Question: Look at the picture. It looks like a sliced pizza. Now my question is how to make this thing with divs.
What I am looking for:
1. How to shape divs to look like a pizza slice
2. How to position them into circle

EDIT: Guys, can I do it without border properties? I mean, I want to fill these with content. Any help?
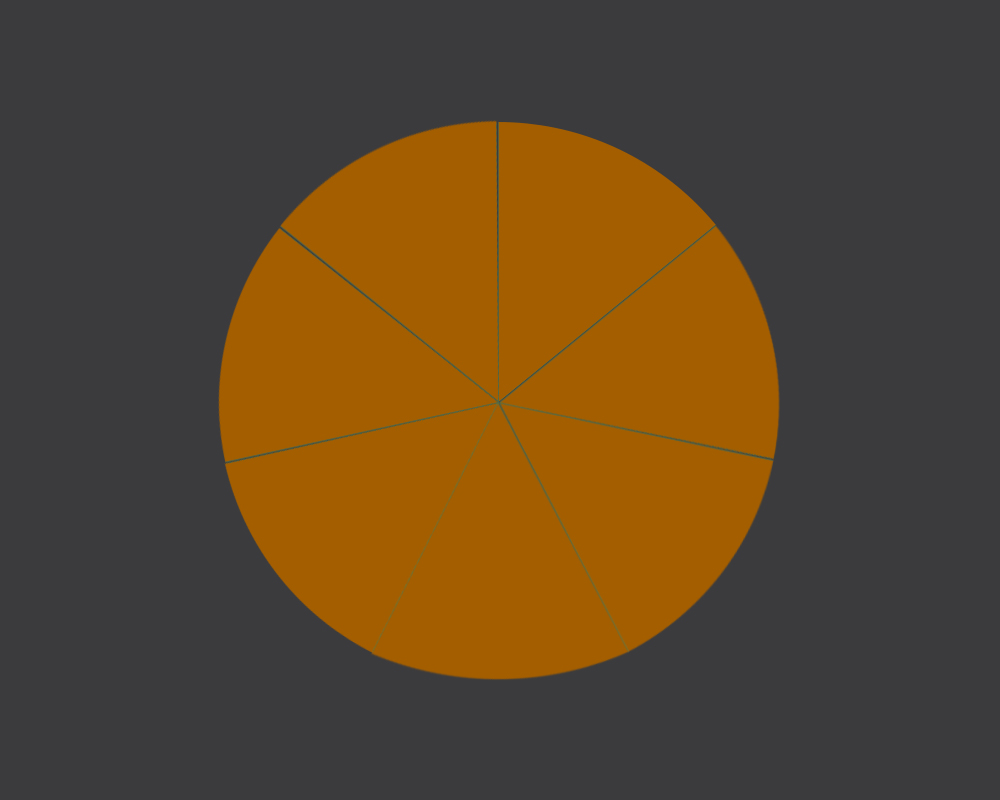
Answer: Only my dad would try to slice a seven slice pizza. I was the child that ends up with the smaller one. Basically your pizza has 6 slices of 60 degrees each. The first part of each slice (without ".pizza") is telling each DIV exactly where to start. So each one has to be adjusted by increments of 60. They do not add to each other. The next part (with ".pizza") is how far the slice travels around the curve. Each slice is 60 there. All of these values have to add up to 360 total or it could break or overlap. If you put all the code below in a text file, save it as .html and open it in a browser it should display.
'''
<!DOCTYPE html PUBLIC "-//W3C//DTD XHTML 1.0 Transitional//EN" "http://www.w3.org/TR/xhtml1/DTD/xhtml1-transitional.dtd">
<html xmlns="http://www.w3.org/1999/xhtml">
<head>
<meta http-equiv="Content-Type" content="text/html; charset=utf-8" />
<title>CSS3 Pizza Chart</title>
<style>
body {
font-family:Tahoma, Geneva, sans-serif;
}
h2 {
text-align:center;
}
.chart {
position:relative;
width:500px;
height:250px;
}
.hold {
position:absolute;
width:200px;
height:200px;
clip:rect(0px,200px,200px,100px);
left:300px;
}
.Pizza {
position:absolute;
/* width:100px;
height:200px;
border-radius:100px 0 0 100px;
transform-origin:right center; */
width:200px;
height:200px;
clip:rect(0px,100px,200px,0px);
border-radius:100px;
}
</style>
</head>
<body>
<style>
<style>
.PizzaContainer {
height: 100px;
width: 100px;
float: right;
margin: 0 0 20px 20px;
}
#PizzaSliceYellow .Pizza {
background-color: #f2cd00;
transform:rotate(60deg);
}
#PizzaSliceBlue {
transform:rotate(60deg);
}
#PizzaSliceBlue .Pizza {
background-color: #002095;
transform:rotate(60deg);
}
#PizzaSliceRed {
transform:rotate(120deg);
}
#PizzaSliceRed .Pizza {
background-color: #950000;
transform:rotate(60deg);
}
#PizzaSliceOlive {
transform:rotate(180deg);
}
#PizzaSliceOlive .Pizza {
background-color: #a5a000;
transform:rotate(60deg);
}
#PizzaSliceOrange {
transform:rotate(240deg);
}
#PizzaSliceOrange .Pizza {
background-color: #f5a010;
transform:rotate(60deg);
}
#PizzaSliceLime {
transform:rotate(300deg);
}
#PizzaSliceLime .Pizza {
background-color: #99FF00;
transform:rotate(60deg);
}
</style>
<div class="PizzaContainer">
<div class="PizzaBackground"></div>
<div id="PizzaSliceYellow" class="hold">
<div class="Pizza"></div>
</div>
<div id="PizzaSliceBlue" class="hold">
<div class="Pizza"></div>
</div>
<div id="PizzaSliceRed" class="hold">
<div class="Pizza"></div>
</div>
<div id="PizzaSliceOlive" class="hold">
<div class="Pizza"></div>
</div>
<div id="PizzaSliceOrange" class="hold">
<div class="Pizza"></div>
</div>
<div id="PizzaSliceLime" class="hold">
<div class="Pizza"></div>
</div>
</div>
</body>
</html>
'''